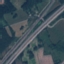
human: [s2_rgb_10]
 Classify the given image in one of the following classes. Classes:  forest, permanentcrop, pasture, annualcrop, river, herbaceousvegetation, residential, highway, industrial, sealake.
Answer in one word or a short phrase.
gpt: Highway